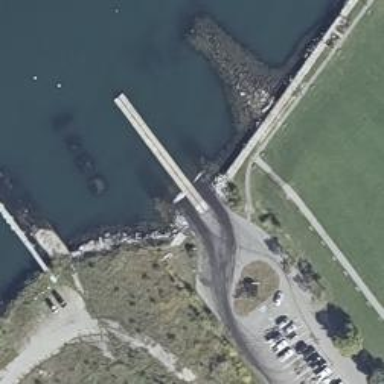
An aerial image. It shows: Slipway on leisure land.